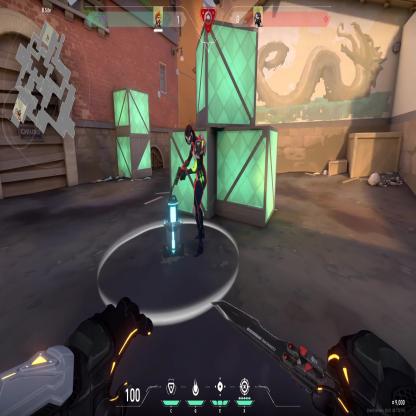
Label: planted spike ; enemy